Question: I'm displaying the drop down menu on hover in the navigation bar for desktop display, but for it to be responsive I would like to add a button to the right of the navigation menu on the mobile screen and use it to toggle the drop down menu on and off.
Screenshot of what I'm looking for, a toggle button for dropdown menu for mobile screens:

Here is my code:
'''
.nav-link {
display: inline-block;
position: relative;
color: black;
}
html,body{
height: 100%;
width: 100%;
font-family: 'Poppins', sans-serif;
color: #222;
}
.navbar{
padding: .8rem;
}
.navbar {
padding-right: 15px;
padding-left: 15px;
}
.navbar .container {
width: auto;
}
.cart {
position: absolute;
right: 5%;
background-color: Transparent;
background-repeat:no-repeat;
border: none;
cursor:pointer;
overflow: hidden;
outline:none;
}
.navbar-nav li:first-child{
display: none;
}
@media (max-width: 768px) {
.navbar {
border-radius: 4px;
padding-right: 0;
padding-left: 0;
}
.navbar-brand{
align-items: center;
padding-right: 10%;
}
.navbar-nav li:not(:first-child){
border-bottom: 1px solid #000;
}
.navbar-nav li:first-child{
display: block;
}
#myNavbarToggler13 {
position: fixed;
top: 0;
left: 0;
z-index: 999999;
width: 75%;
height: 100%;
background-color: #f9f9f9;
overflow: auto;
bottom: 0;
max-height: inherit;
}
.nav-item{
transition: 0.3s;
padding: 5px 35px 0px;
/*margin: 5px 0 0 50px;*/
}
}
'''
'''
<script src="https://cdnjs.cloudflare.com/ajax/libs/jquery/3.3.1/jquery.min.js"></script>
<link rel="stylesheet" href="https://maxcdn.bootstrapcdn.com/bootstrap/4.0.0/css/bootstrap.min.css" integrity="sha384-Gn5384xqQ1aoWXA+058RXPxPg6fy4IWvTNh0E263XmFcJlSAwiGgFAW/dAiS6JXm" crossorigin="anonymous">
<nav class="navbar navbar-expand-md navbar-light bg-light sticky-top" role="navigation">
<button class="navbar-toggler" type="button" data-toggle="slide-collapse" data-target="#myNavbarToggler13"
aria-controls="myNavbarToggler13" aria-expanded="false" aria-label="Toggle navigation">
<span class="navbar-toggler-icon"></span>
</button>
<a class="navbar-nav navbar-brand mx-auto" href="#"><img id="logo">Brand
<button class="cart" type="button" data-toggle="slide-collapse" data-target="#cartToggler"
aria-controls="cartToggler" aria-expanded="false" aria-label="cartToggle navigation">
<svg xmlns="http://www.w3.org/2000/svg" width="20" height="20" fill="currentColor" class="bi bi-bag-fill" viewBox="0 0 16 16">
<path d="M8 1a2.5 2.5 0 0 1 2.5 2.5V4h-5v-.5A2.5 2.5 0 0 1 8 1zm3.5 3v-.5a3.5 3.5 0 1 0-7 0V4H1v10a2 2 0 0 0 2 2h10a2 2 0 0 0 2-2V4h-3.5z"/>
</svg>
</button>
</a>
<div class="collapse navbar-collapse" id="myNavbarToggler13">
<ul class="navbar-nav mr-auto">
<li class="nav-item">
<a class="nav-link" id="crossButton" href="#">X</a>
</li>
<li class="nav-item dropdown">
<a class="nav-link dropdown-toggle" href="index.html" id="navbarDropdown">item 1</a>
<div class="dropdown-menu mt-0" aria-labelledby="navbarDropdown">
<a class="dropdown-item" href="#">subitem 1</a>
<a class="dropdown-item" href="#">subitem 2</a>
<a class="dropdown-item" href="#">subitem 3</a>
<a class="dropdown-item" href="#">subitem 4</a>
<a class="dropdown-item" href="#">subitem 5</a>
</div>
</li>
<li class="nav-item dropdown">
<a class="nav-link dropdown-toggle" href="index.html" id="navbarDropdown">item 2</a>
<div class="dropdown-menu mt-0" aria-labelledby="navbarDropdown">
<a class="dropdown-item" href="#">subitem 1</a>
<a class="dropdown-item" href="#">subitem 2</a>
<a class="dropdown-item" href="#">subitem 3</a>
</div>
</li>
<li class="nav-item dropdown">
<a class="nav-link dropdown-toggle" href="index.html" id="navbarDropdown">item 3</a>
<div class="dropdown-menu mt-0" aria-labelledby="navbarDropdown">
<a class="dropdown-item" href="#">subitem 1</a>
<a class="dropdown-item" href="#">subitem 2</a>
</div>
</li>
<li class="nav-item">
<a class="nav-link" href="#">About Us</a>
</li>
</ul>
</div>
<div class="collapse navbar-collapse" id="cartToggler">
</div>
</nav>
<script>
$(".navbar-toggler ").on('click', function() {
$navMenuCont = $($(this).data('target'));
$navMenuCont.animate({
'width': 'toggle'
}, 350);
$(".menu-overlay").fadeIn(500);
});
$(".menu-overlay").click(function(event) {
$(".navbar-toggler").trigger("click");
$(".menu-overlay").fadeOut(500);
});
$("#crossButton").click(function(event) {
$(".navbar-toggler").trigger("click");
$(".menu-overlay").fadeOut(500);
});
</script>
'''
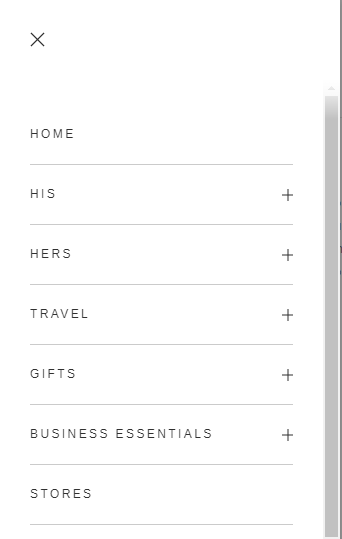
Answer: You can use jQuery's 'parent', 'siblings' and 'children' selector and toggle the display for the elements like you wish.
In order to make it work you have to remove 'href' for the dropdown toggle element, else it will take you to another page
Example below
'''
$(".navbar-toggler ").on('click', function() {
$navMenuCont = $($(this).data('target'));
$navMenuCont.animate({
'width': 'toggle'
}, 350);
$(".menu-overlay").fadeIn(500);
});
$(".menu-overlay").click(function(event) {
$(".navbar-toggler").trigger("click");
$(".menu-overlay").fadeOut(500);
});
$("#crossButton").click(function(event) {
$(".navbar-toggler").trigger("click");
$(".menu-overlay").fadeOut(500);
});
$('.nav-item .nav-link').click(function(){
$(this).siblings('.dropdown-menu').slideToggle();
$(this).parent().siblings('li').children('.dropdown-menu').hide();
});
'''
'''
.nav-link {
display: inline-block;
position: relative;
color: black;
}
html,body{
height: 100%;
width: 100%;
font-family: 'Poppins', sans-serif;
color: #222;
}
.navbar{
padding: .8rem;
}
.navbar {
padding-right: 15px;
padding-left: 15px;
}
.navbar .container {
width: auto;
}
.cart {
position: absolute;
right: 5%;
background-color: Transparent;
background-repeat:no-repeat;
border: none;
cursor:pointer;
overflow: hidden;
outline:none;
}
.navbar-nav li:first-child{
display: none;
}
.navbar {
border-radius: 4px;
padding-right: 0;
padding-left: 0;
}
.navbar-brand{
align-items: center;
padding-right: 10%;
}
.navbar-nav li:not(:first-child){
border-bottom: 1px solid #000;
}
.navbar-nav li:first-child{
display: block;
}
#myNavbarToggler13 {
position: fixed;
top: 0;
left: 0;
z-index: 999999;
width: 75%;
height: 100%;
background-color: #f9f9f9;
overflow: auto;
bottom: 0;
max-height: inherit;
}
.nav-item{
transition: 0.3s;
padding: 5px 35px 0px;
/*margin: 5px 0 0 50px;*/
}
'''
'''
<link href="https://cdnjs.cloudflare.com/ajax/libs/bootstrap/5.0.2/css/bootstrap.min.css" rel="stylesheet"/>
<script src="https://cdnjs.cloudflare.com/ajax/libs/twitter-bootstrap/5.1.1/js/bootstrap.min.js"></script>
<script src="https://cdnjs.cloudflare.com/ajax/libs/jquery/3.3.1/jquery.min.js"></script>
<nav class="navbar navbar-expand-md navbar-light bg-light sticky-top" role="navigation">
<button class="navbar-toggler" type="button" data-toggle="slide-collapse" data-target="#myNavbarToggler13"
aria-controls="myNavbarToggler13" aria-expanded="false" aria-label="Toggle navigation">
<span class="navbar-toggler-icon"></span>
</button>
<a class="navbar-nav navbar-brand mx-auto" href="#"><img id="logo">Brand
<button class="cart" type="button" data-toggle="slide-collapse" data-target="#cartToggler"
aria-controls="cartToggler" aria-expanded="false" aria-label="cartToggle navigation">
<svg xmlns="http://www.w3.org/2000/svg" width="20" height="20" fill="currentColor" class="bi bi-bag-fill" viewBox="0 0 16 16">
<path d="M8 1a2.5 2.5 0 0 1 2.5 2.5V4h-5v-.5A2.5 2.5 0 0 1 8 1zm3.5 3v-.5a3.5 3.5 0 1 0-7 0V4H1v10a2 2 0 0 0 2 2h10a2 2 0 0 0 2-2V4h-3.5z"/>
</svg>
</button>
</a>
<div class="collapse navbar-collapse" id="myNavbarToggler13">
<ul class="navbar-nav mr-auto">
<li class="nav-item">
<a class="nav-link" id="crossButton" href="#">X</a>
</li>
<li class="nav-item dropdown">
<a class="nav-link dropdown-toggle" id="navbarDropdown">item 1</a>
<div class="dropdown-menu mt-0" aria-labelledby="navbarDropdown">
<a class="dropdown-item" >subitem 1</a>
<a class="dropdown-item" href="">subitem 2</a>
<a class="dropdown-item" href="">subitem 3</a>
<a class="dropdown-item" href="">subitem 4</a>
<a class="dropdown-item" href="">subitem 5</a>
</div>
</li>
<li class="nav-item dropdown">
<a class="nav-link dropdown-toggle" id="navbarDropdown">item 2</a>
<div class="dropdown-menu mt-0" aria-labelledby="navbarDropdown">
<a class="dropdown-item" href="#">subitem 1</a>
<a class="dropdown-item" href="#">subitem 2</a>
<a class="dropdown-item" href="#">subitem 3</a>
</div>
</li>
<li class="nav-item dropdown">
<a class="nav-link dropdown-toggle" id="navbarDropdown">item 3</a>
<div class="dropdown-menu mt-0" aria-labelledby="navbarDropdown">
<a class="dropdown-item" href="#">subitem 1</a>
<a class="dropdown-item" href="#">subitem 2</a>
</div>
</li>
<li class="nav-item">
<a class="nav-link" href="#">About Us</a>
</li>
</ul>
</div>
<div class="collapse navbar-collapse" id="cartToggler">
</div>
</nav>
'''
jQuery reference for siblings: <URL>
jQuery reference for parent : <URL>
jQuery reference for children: <URL>